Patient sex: M
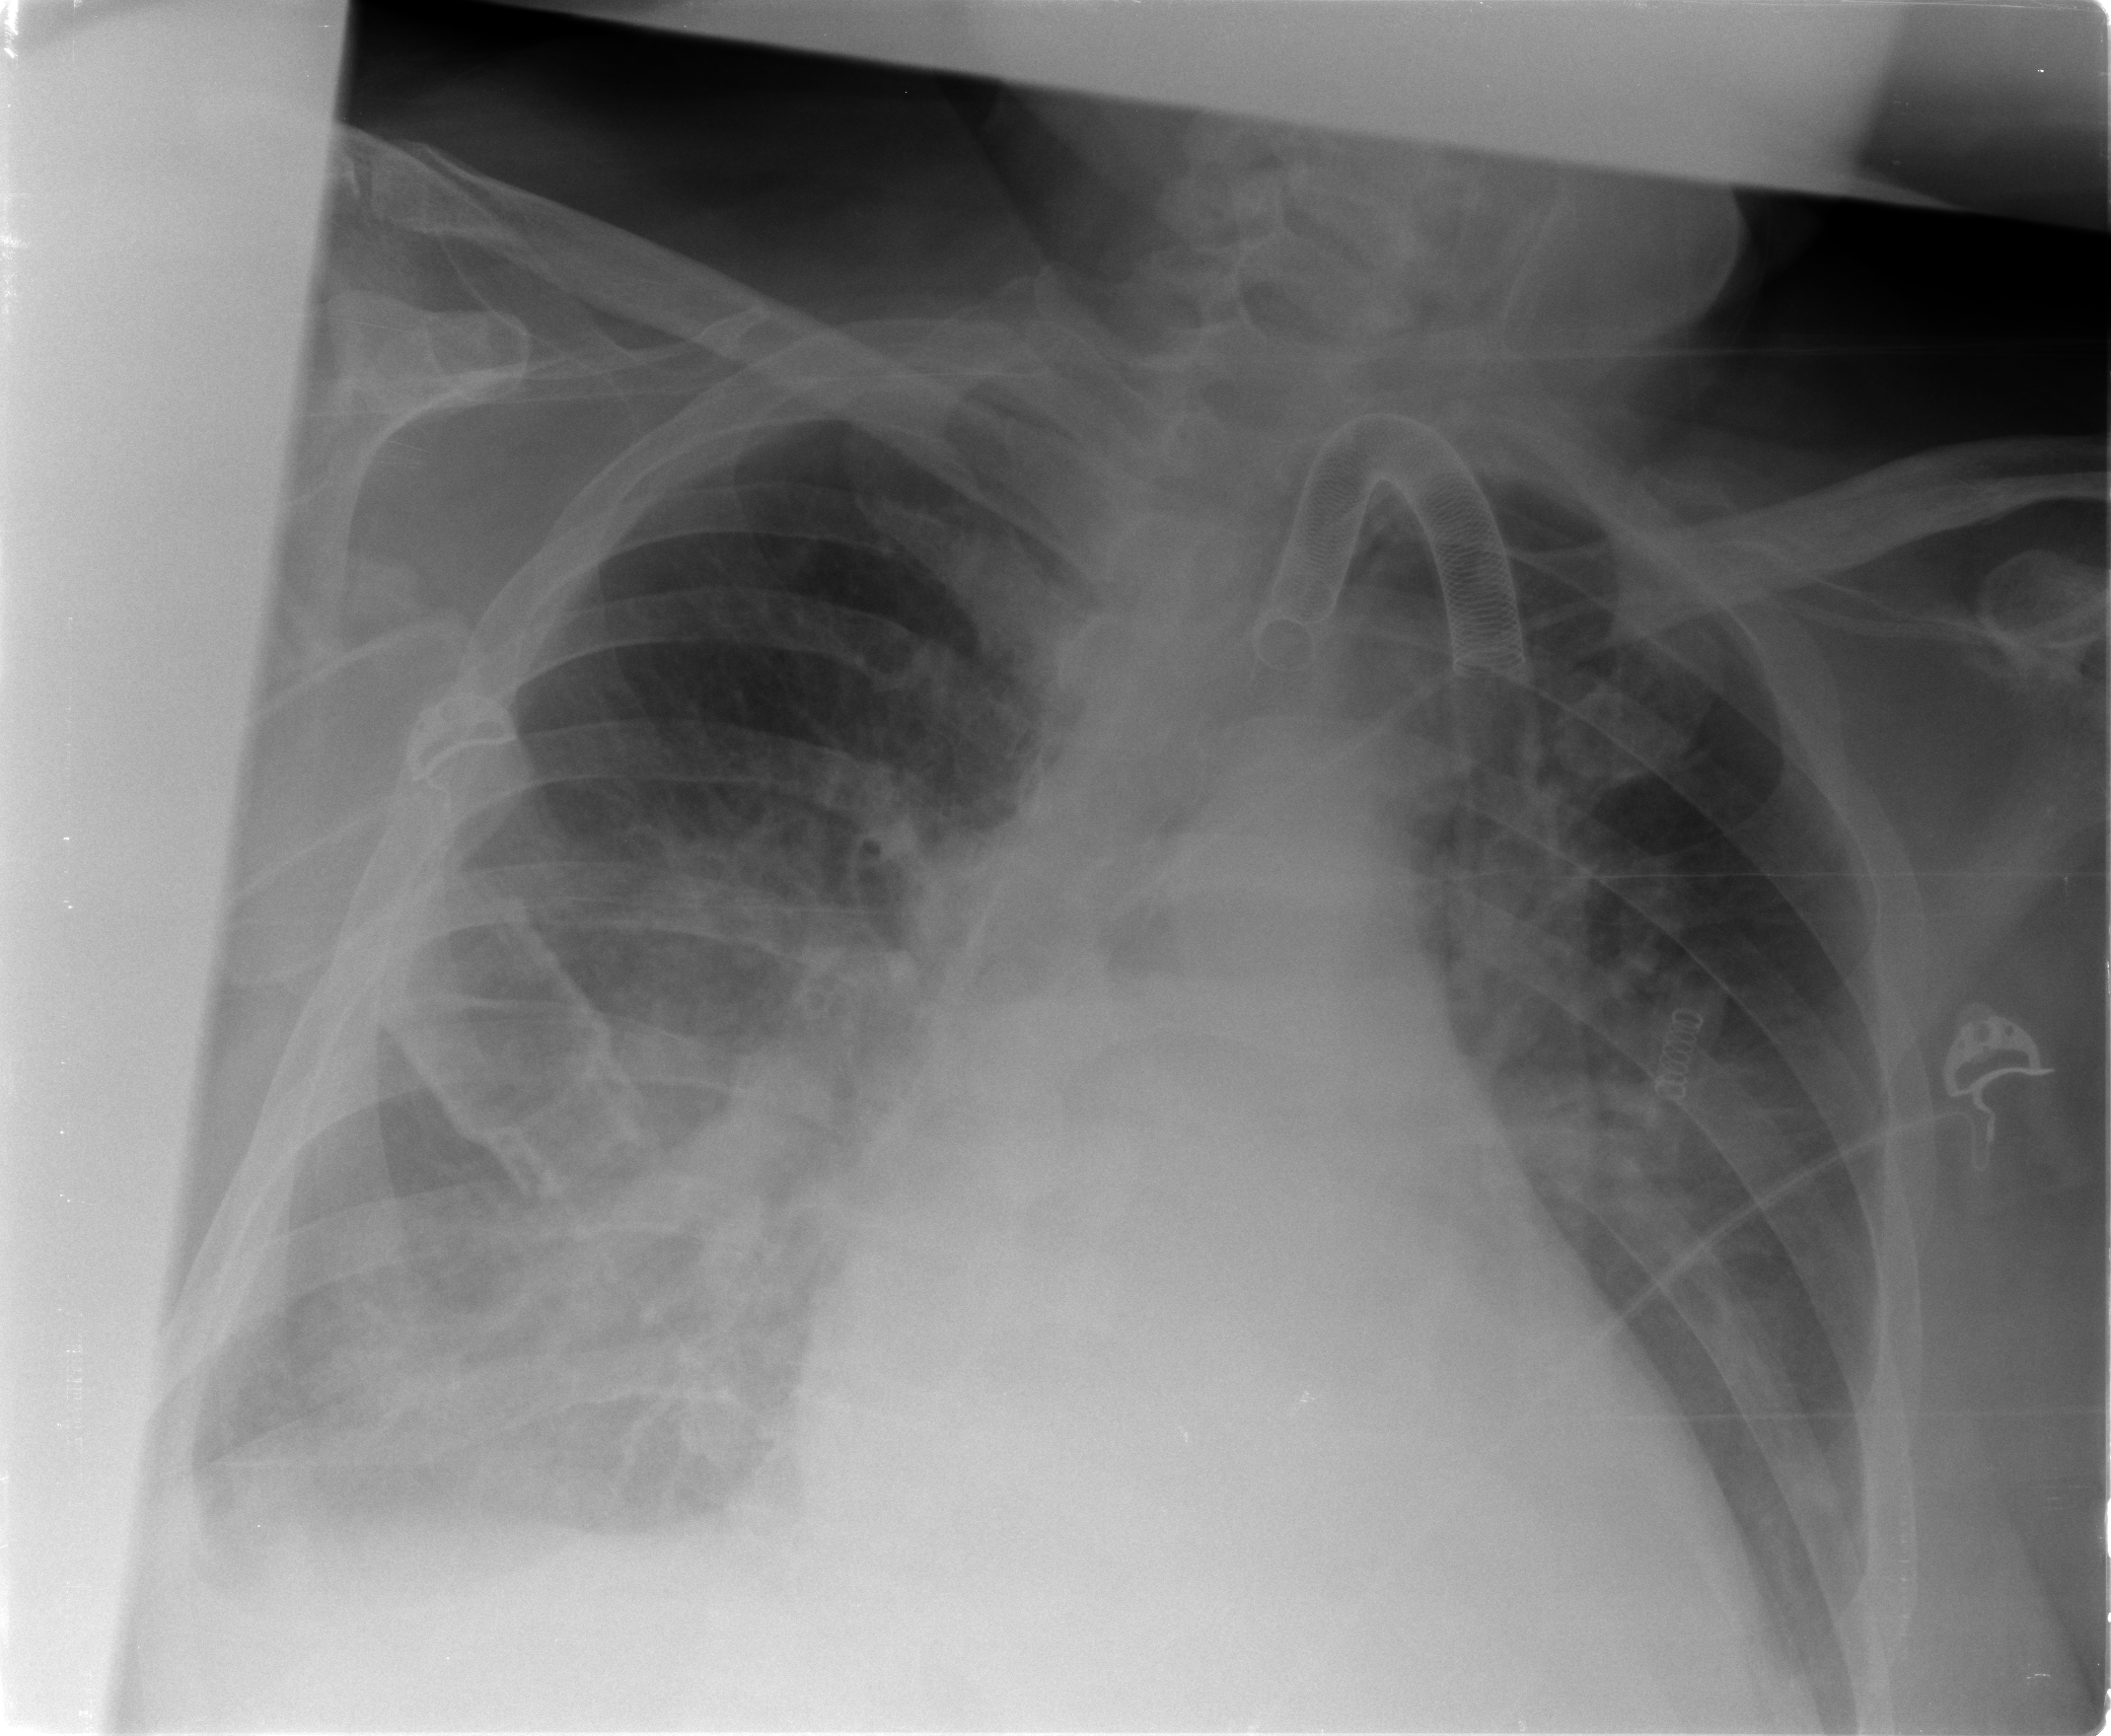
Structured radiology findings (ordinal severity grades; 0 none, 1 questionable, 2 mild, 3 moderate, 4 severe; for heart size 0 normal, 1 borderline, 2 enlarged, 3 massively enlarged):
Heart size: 3
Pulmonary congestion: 3
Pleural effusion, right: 2
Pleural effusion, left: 0
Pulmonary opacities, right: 2
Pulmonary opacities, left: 2
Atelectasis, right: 3
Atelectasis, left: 3